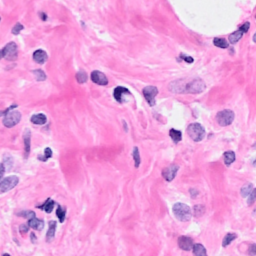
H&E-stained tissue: Breast